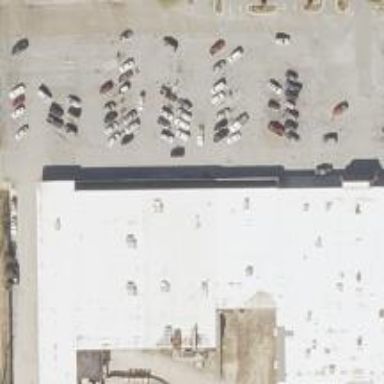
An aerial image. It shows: Supermarket.